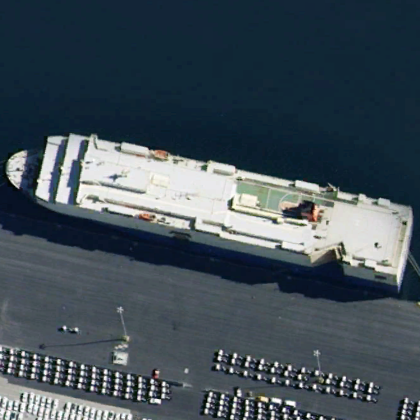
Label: civil